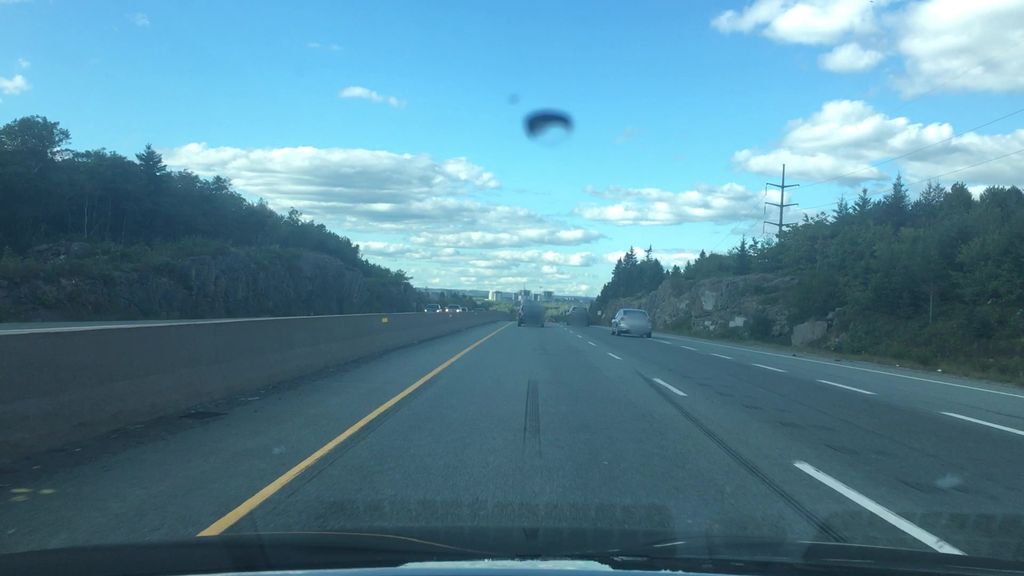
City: halifax